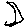
Label: moon